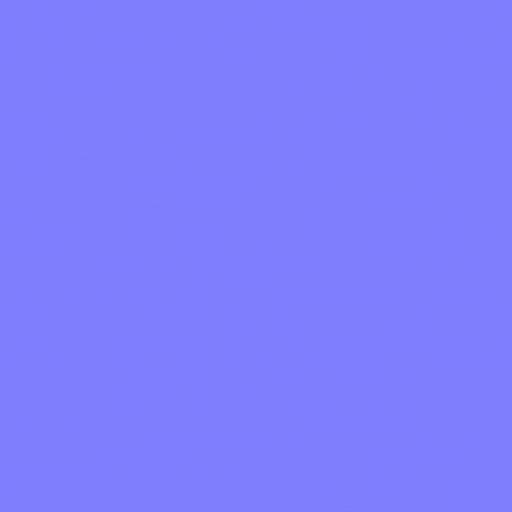
brushed bumpy metal scratches silver steel